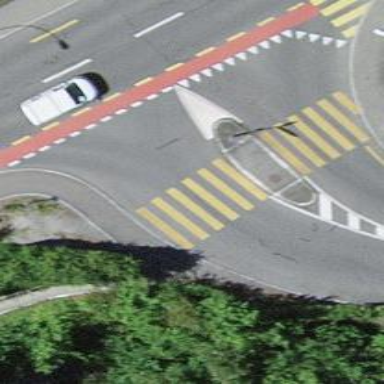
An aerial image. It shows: Footway located on traffic island.